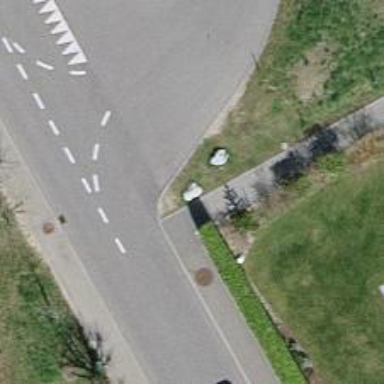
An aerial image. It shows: Block barrier.